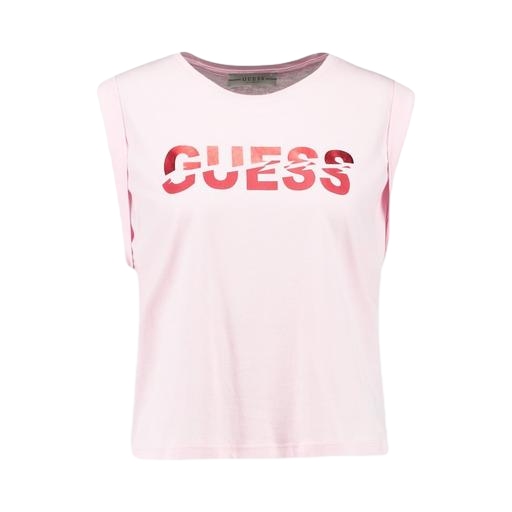
branded tank-top, pink pima logo tee, logo tank, white background